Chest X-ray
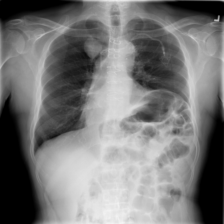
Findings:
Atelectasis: negative
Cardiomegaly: negative
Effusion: negative
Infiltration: negative
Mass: positive
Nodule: negative
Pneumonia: negative
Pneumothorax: negative
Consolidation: negative
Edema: negative
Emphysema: negative
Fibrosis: negative
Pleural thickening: negative
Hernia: negative